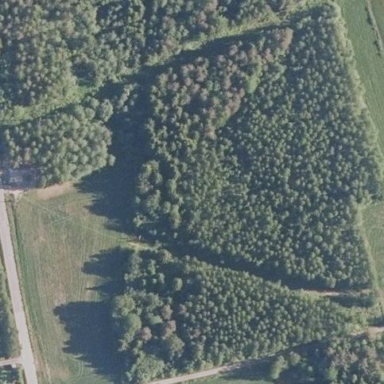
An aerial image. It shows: Mixed woodland with various types of leaves.